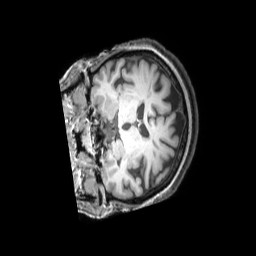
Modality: T1w
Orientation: coronal
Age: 54
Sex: female
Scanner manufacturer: philips
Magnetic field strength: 3 T
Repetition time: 0.009849 s
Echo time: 0.004596 s